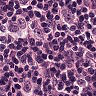
Metastatic tissue present: yes